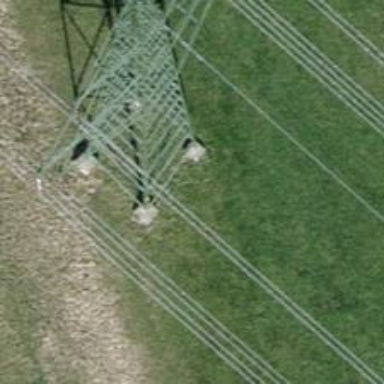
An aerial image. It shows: Power tower.